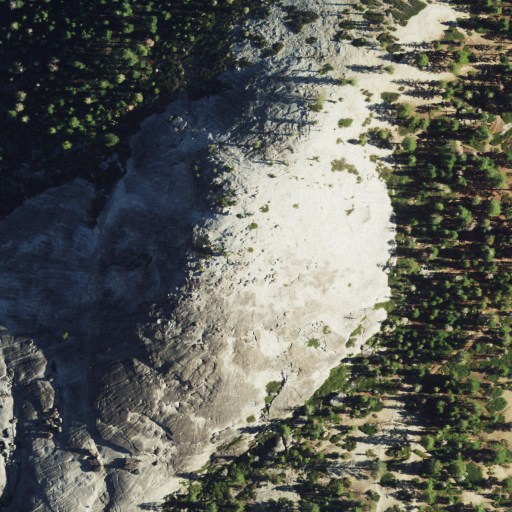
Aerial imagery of mountain in California named Sentinel Dome containing shrub, evergreen forest, grassland, and barren land